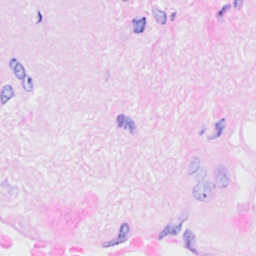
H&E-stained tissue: Breast